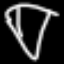
Label: diamond